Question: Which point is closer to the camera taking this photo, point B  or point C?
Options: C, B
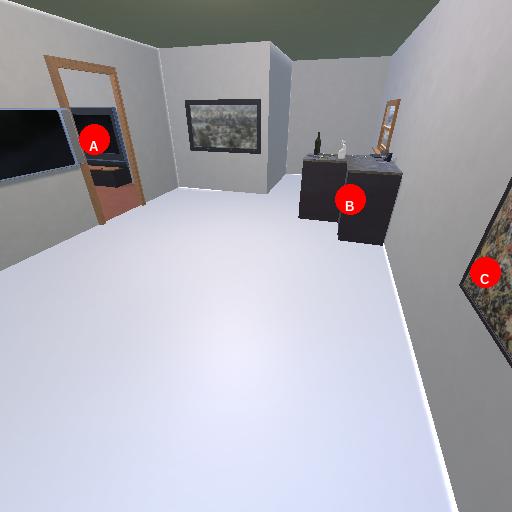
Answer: C